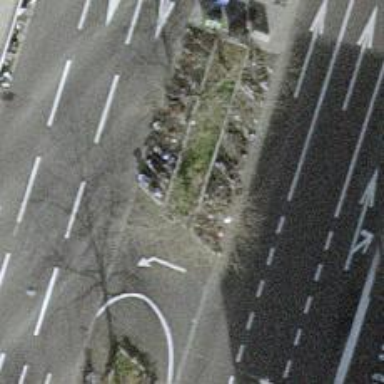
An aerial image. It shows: Avenue lined with trees.